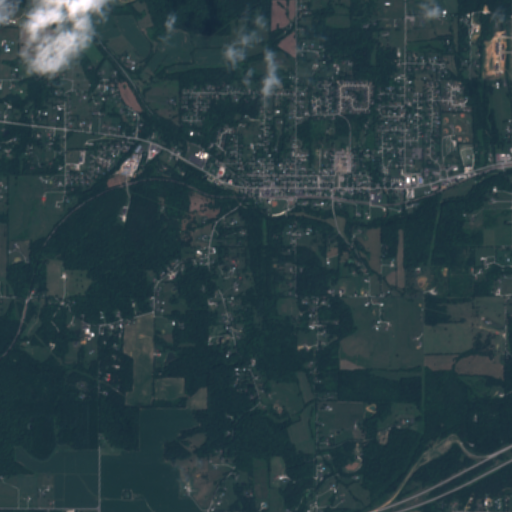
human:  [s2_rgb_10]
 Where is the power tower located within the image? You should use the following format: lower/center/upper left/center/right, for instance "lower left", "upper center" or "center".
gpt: There is no power tower in the image.